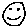
Label: smiley face